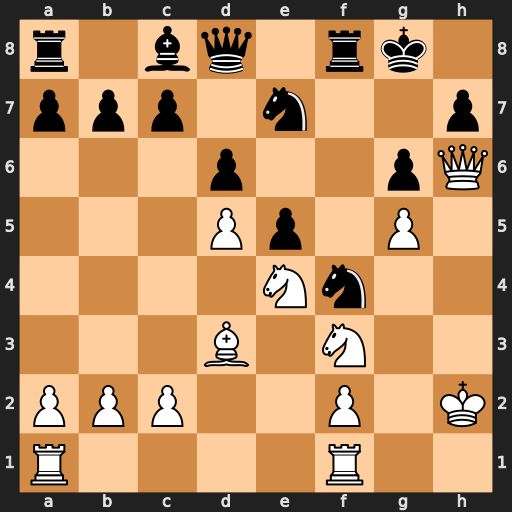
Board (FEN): r1bq1rk1/ppp1n2p/3p2pQ/3Pp1P1/4Nn2/3B1N2/PPP2P1K/R4R2
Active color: w
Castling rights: -
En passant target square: -
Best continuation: Nf6+ Rxf6 gxf6 Qf8 Qxf8+